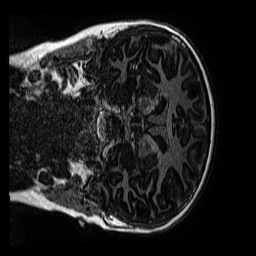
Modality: MP2RAGE
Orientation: coronal
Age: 12
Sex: male
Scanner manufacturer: siemens
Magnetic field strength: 3 T
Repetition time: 4 s
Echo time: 0.00299 s